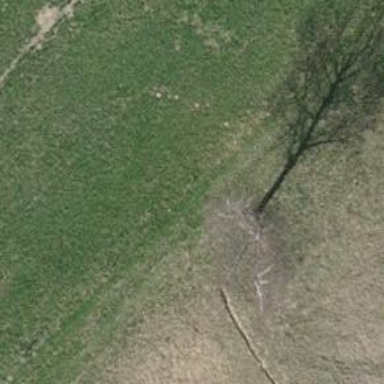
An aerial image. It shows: Single tag "natural: tree."